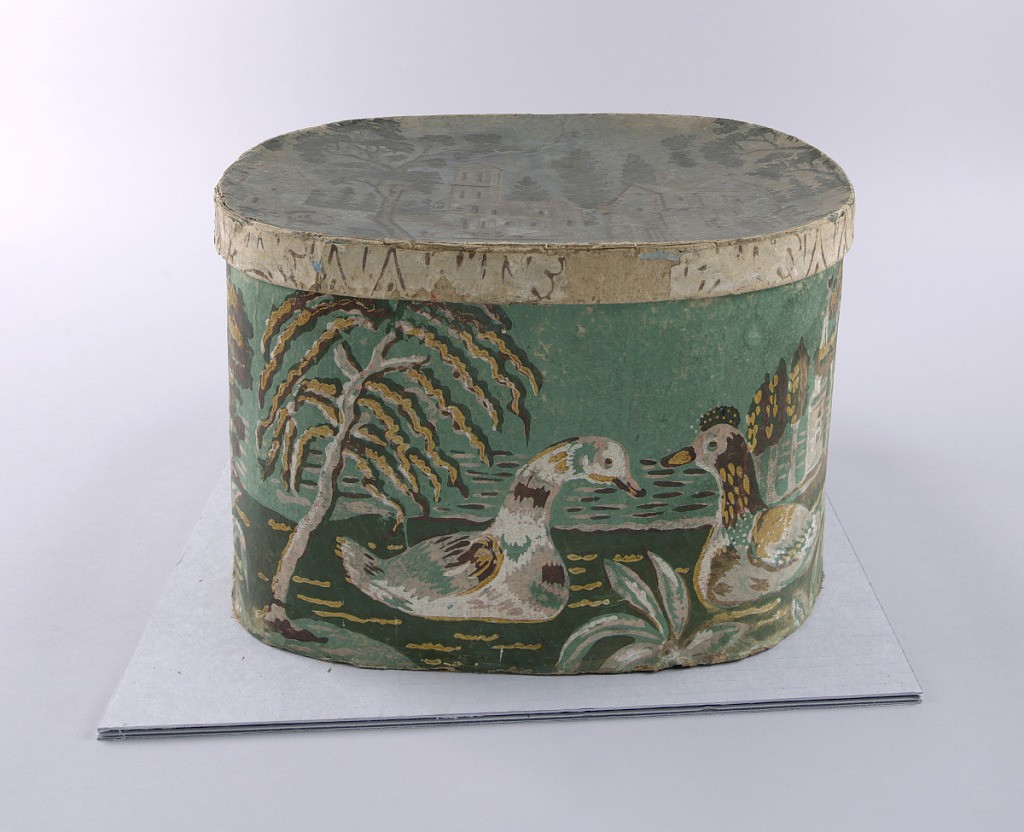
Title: Bandbox
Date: ca. 1830
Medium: Block-printed paper, pasteboard support
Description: Side decorated with ducks on water, with trees and buildings on shore. Top decorated with house and mill, printed on green ground.